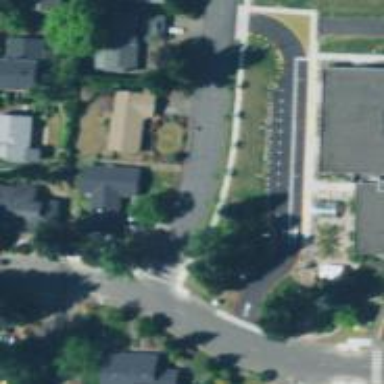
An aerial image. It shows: Residential road with asphalt surface. There is sidewalk on the left side.